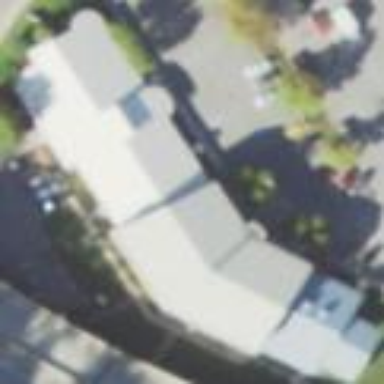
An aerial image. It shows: Nursing home building.